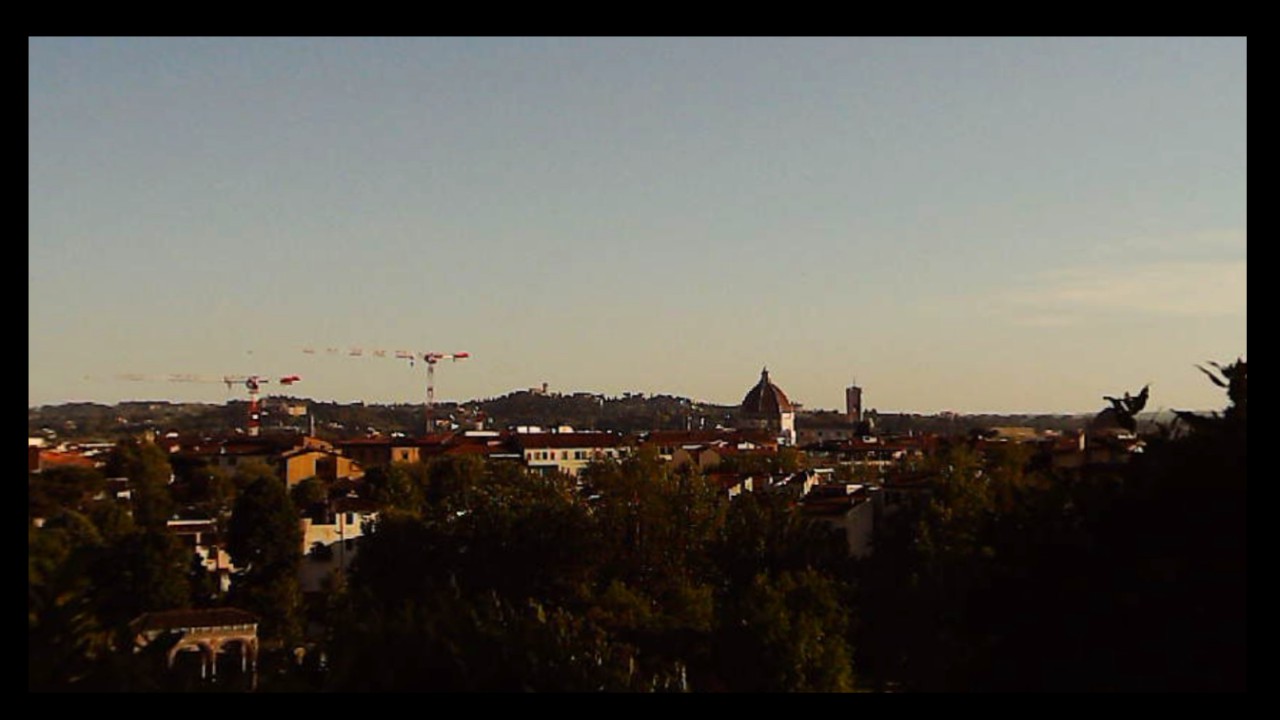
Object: Betafpv air75